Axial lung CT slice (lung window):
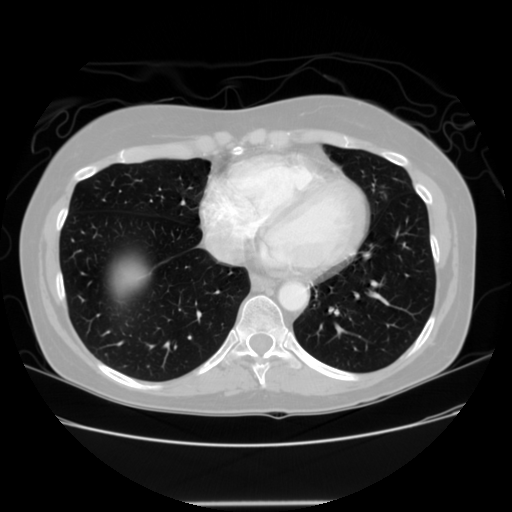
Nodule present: no